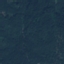
Land use / land cover: Forest